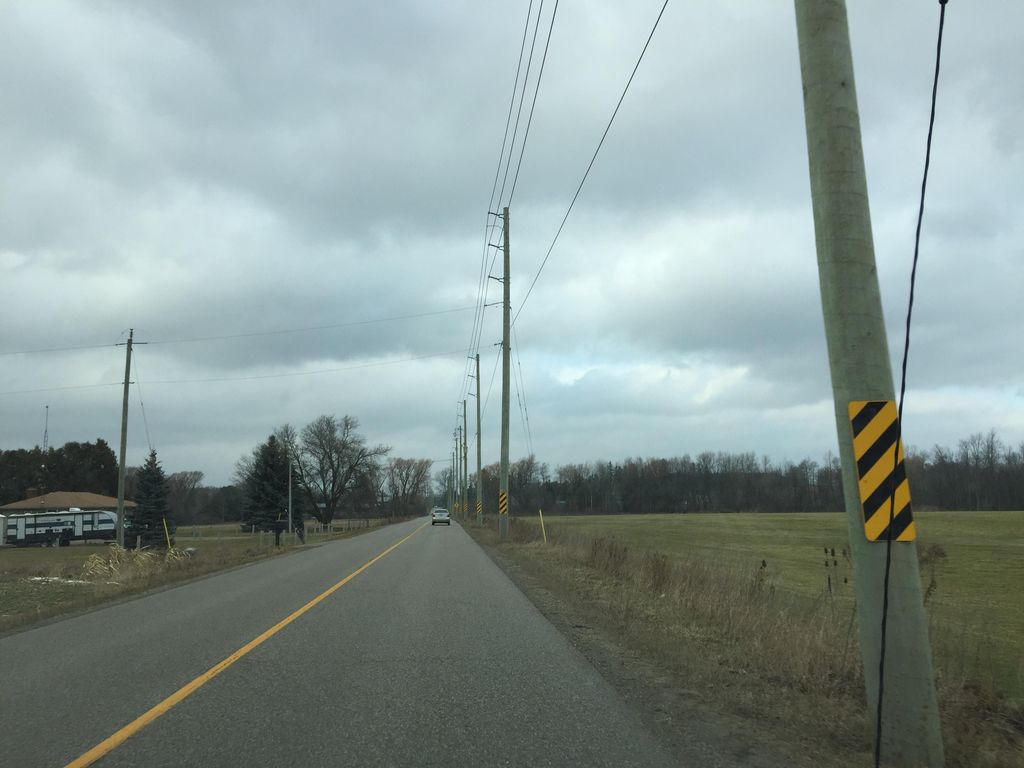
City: kitchener-waterloo